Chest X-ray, PA view. Patient: 70 years old, sex F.
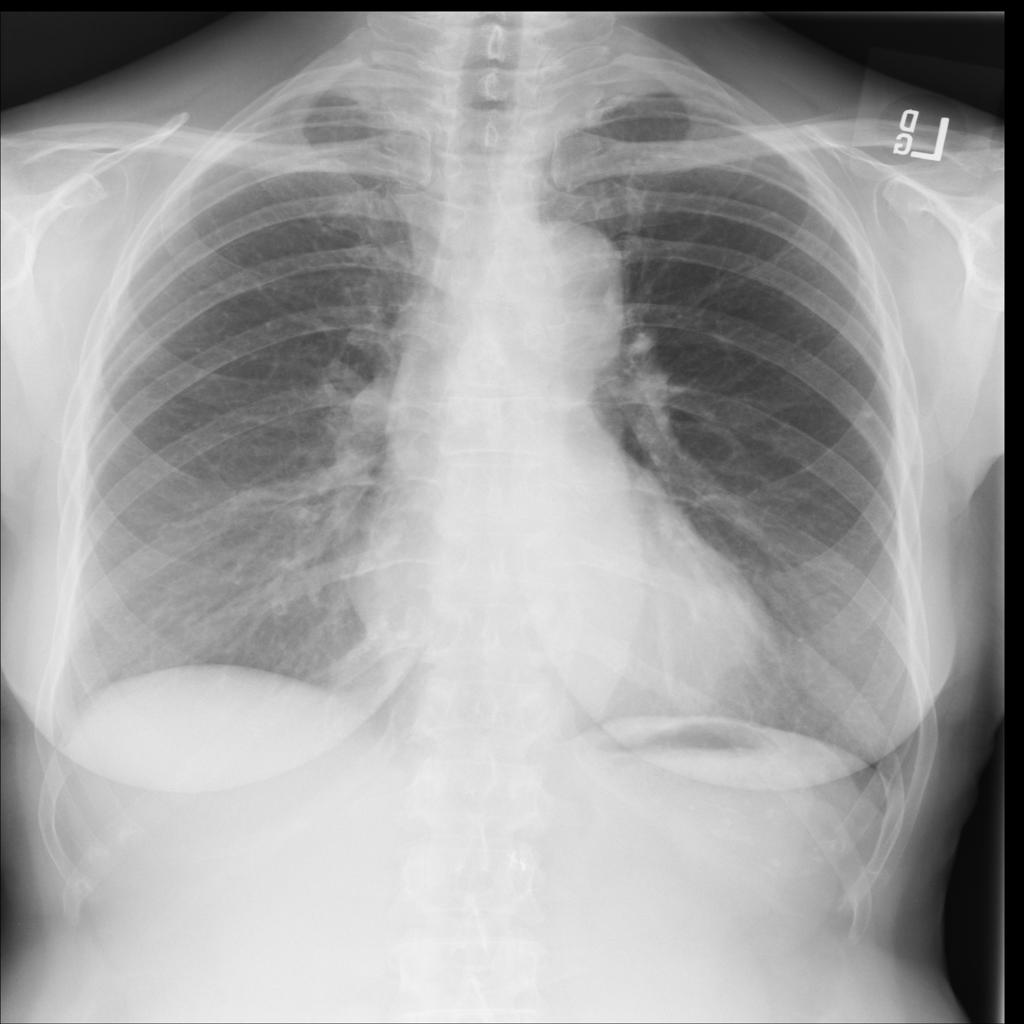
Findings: Nodule